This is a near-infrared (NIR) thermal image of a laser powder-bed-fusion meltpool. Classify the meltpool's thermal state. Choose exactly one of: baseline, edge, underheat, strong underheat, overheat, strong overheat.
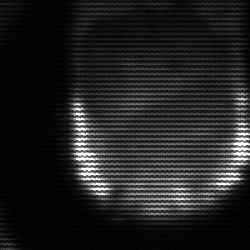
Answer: edge